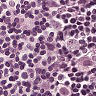
Metastatic tissue present: yes